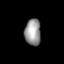
Tissue: lung
Cell type: Fibroblasts
Senescence score: 0.6378
Nuclear area (px): 421
Mean DAPI intensity: 150.29